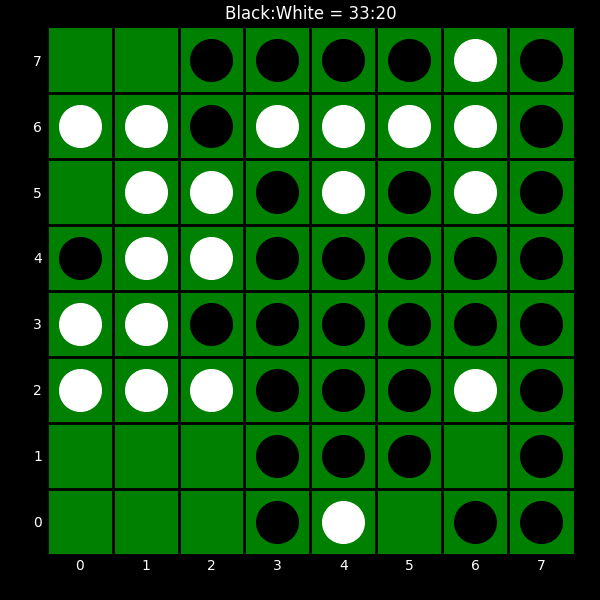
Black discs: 33
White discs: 20